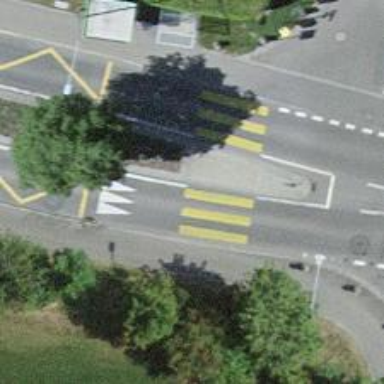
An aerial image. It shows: Uncontrolled zebra crossing with pedestrian island.